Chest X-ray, AP view. Patient: 32 years old, sex F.
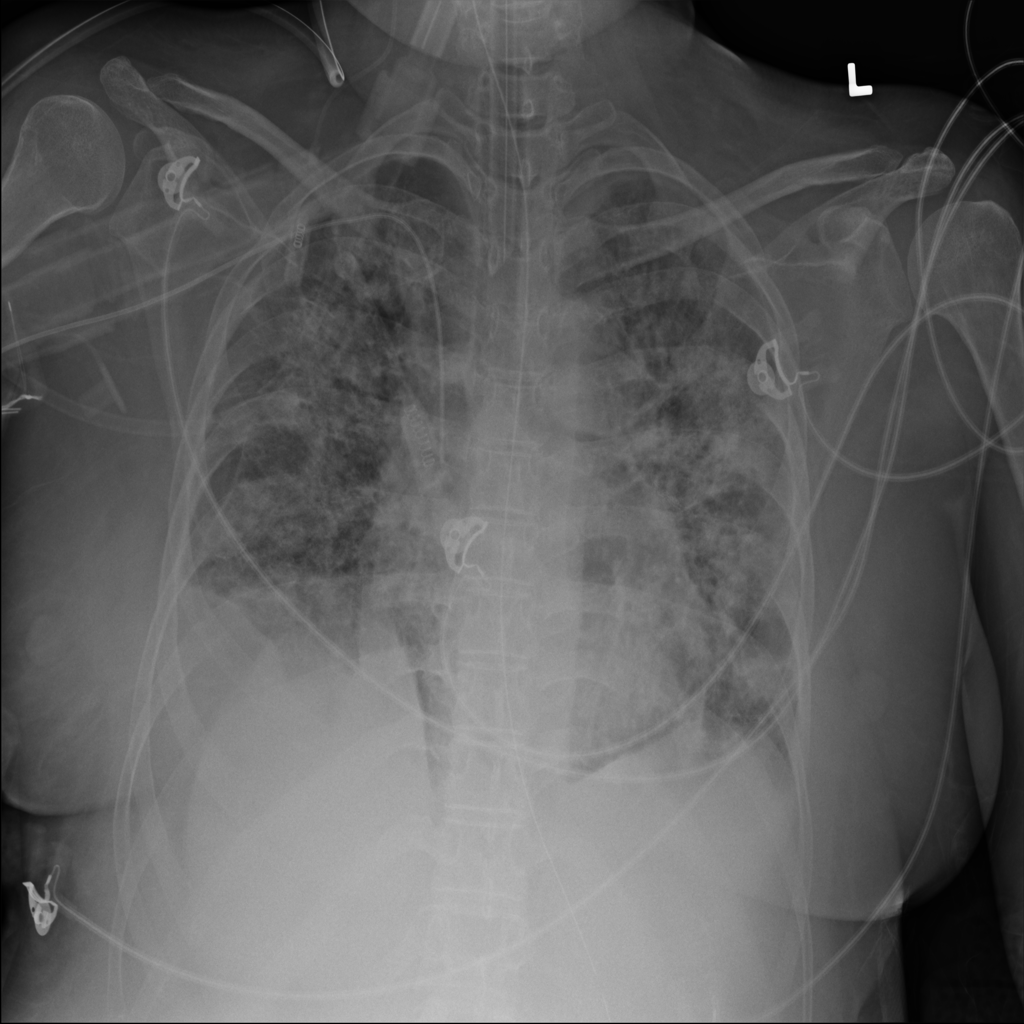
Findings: Consolidation, Infiltration